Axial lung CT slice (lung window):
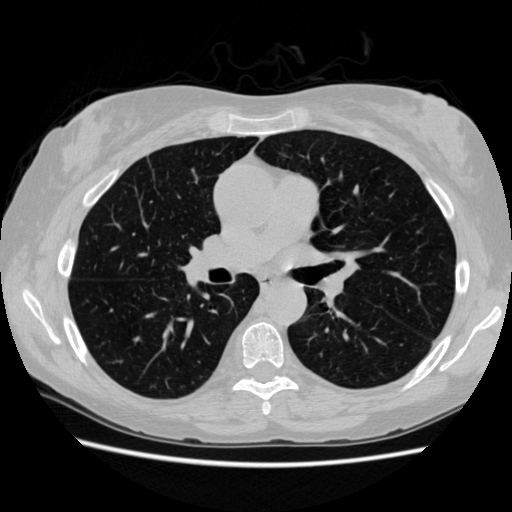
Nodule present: no